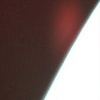
Label: sunburn